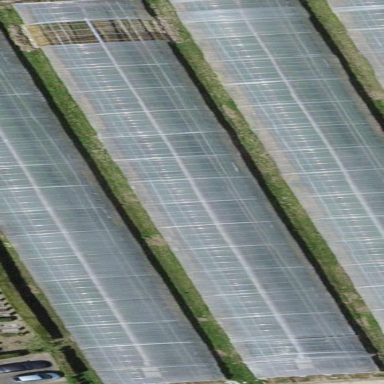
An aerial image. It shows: Greenhouse.